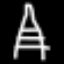
Label: The Eiffel Tower